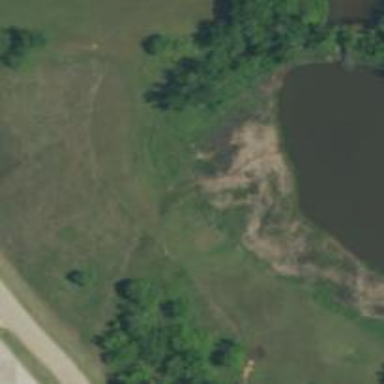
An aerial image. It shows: Disc golf hole.